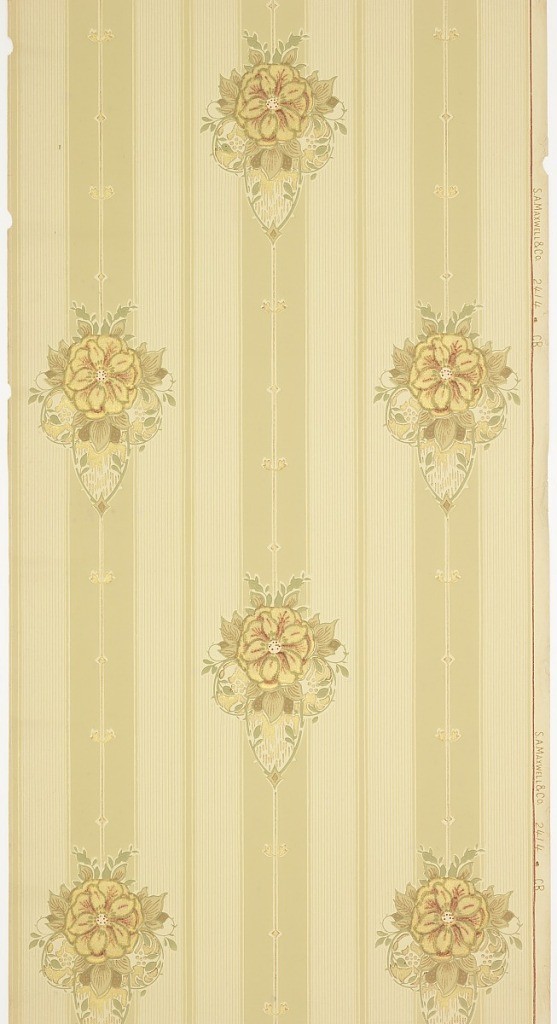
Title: Sidewall
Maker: Maxwell & Co., S.A., Chicago, Illinois, USA
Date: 1905–1915
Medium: Machine-printed paper, liquid mica
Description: Art nouveau / mission style. Thick bands with floral medallions and foliate stripe alternating with bands of stripes of varying sizes. Printed in greens, dark red and gold liquid mica on beige-cream ground.